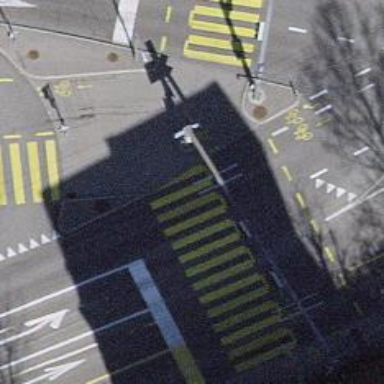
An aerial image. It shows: Road crossing with traffic signals.